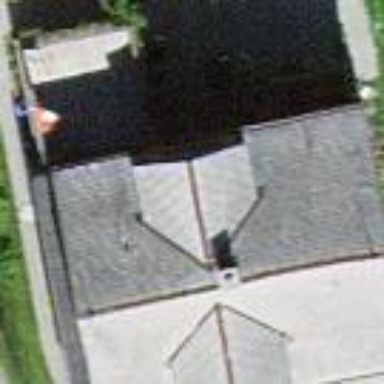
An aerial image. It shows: Detached building with gabled roof.